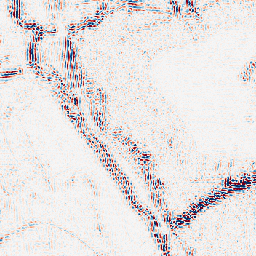
Category: wavelet
Decomposition family: wavelet_reverse_biorthogonal
Decomposition parameters: wavelet: rbio3.5
level: 2
Upsampling method: bicubic
Upsampling parameters: scale: 2
Upsampling scale: 2